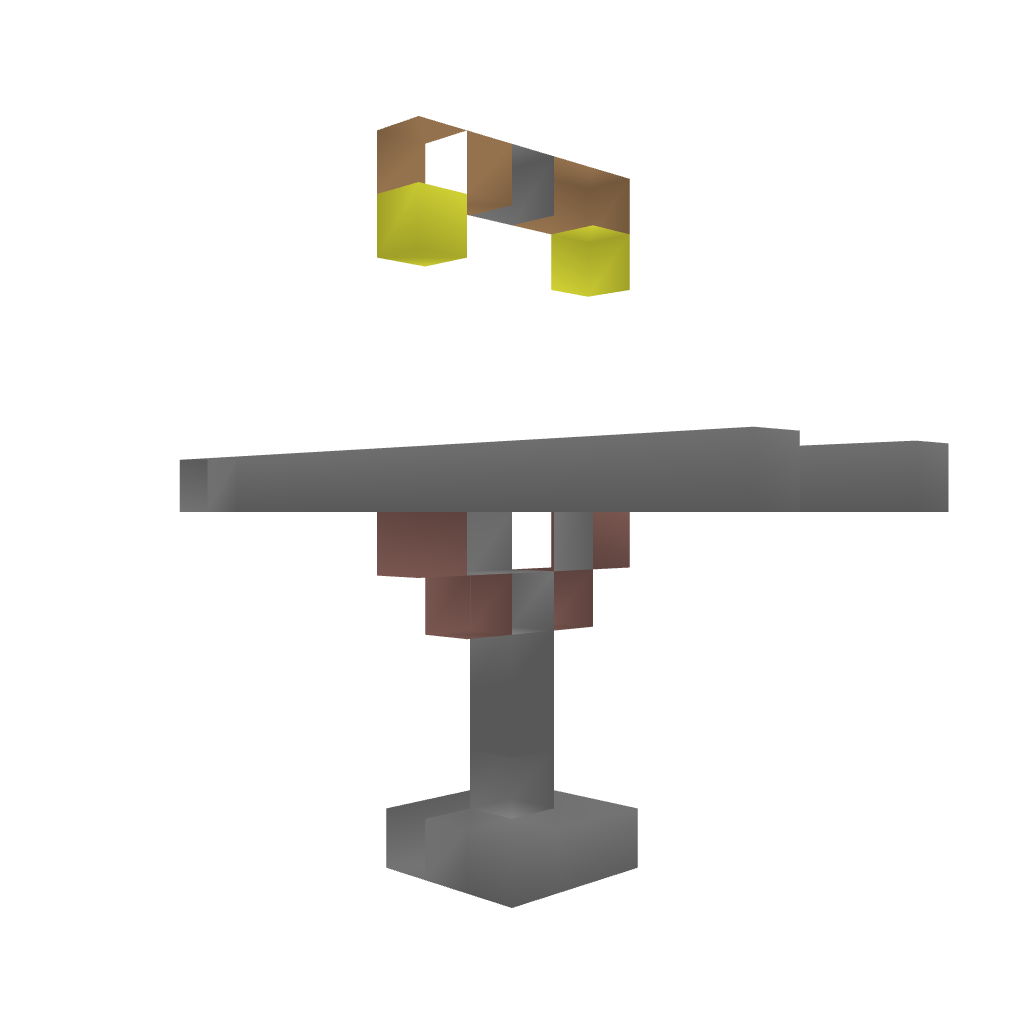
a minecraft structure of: Raised Railway bad low quality